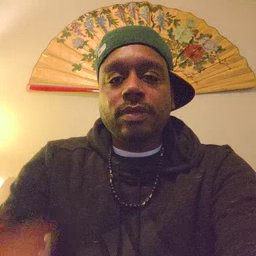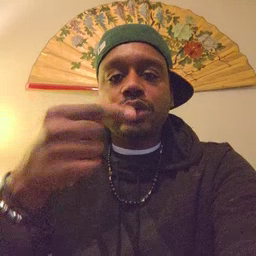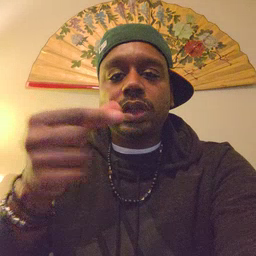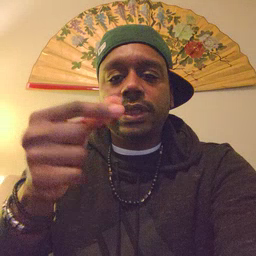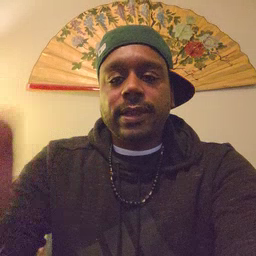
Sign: green